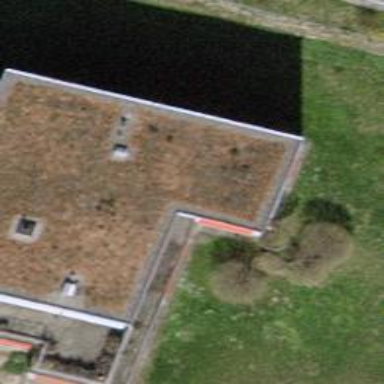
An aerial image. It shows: Plum-colored apartment building with grey roof.